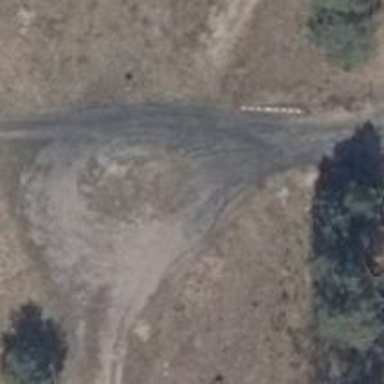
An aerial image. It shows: Gravel track of grade3 type.